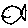
Label: fish